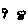
Label: tree